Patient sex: M
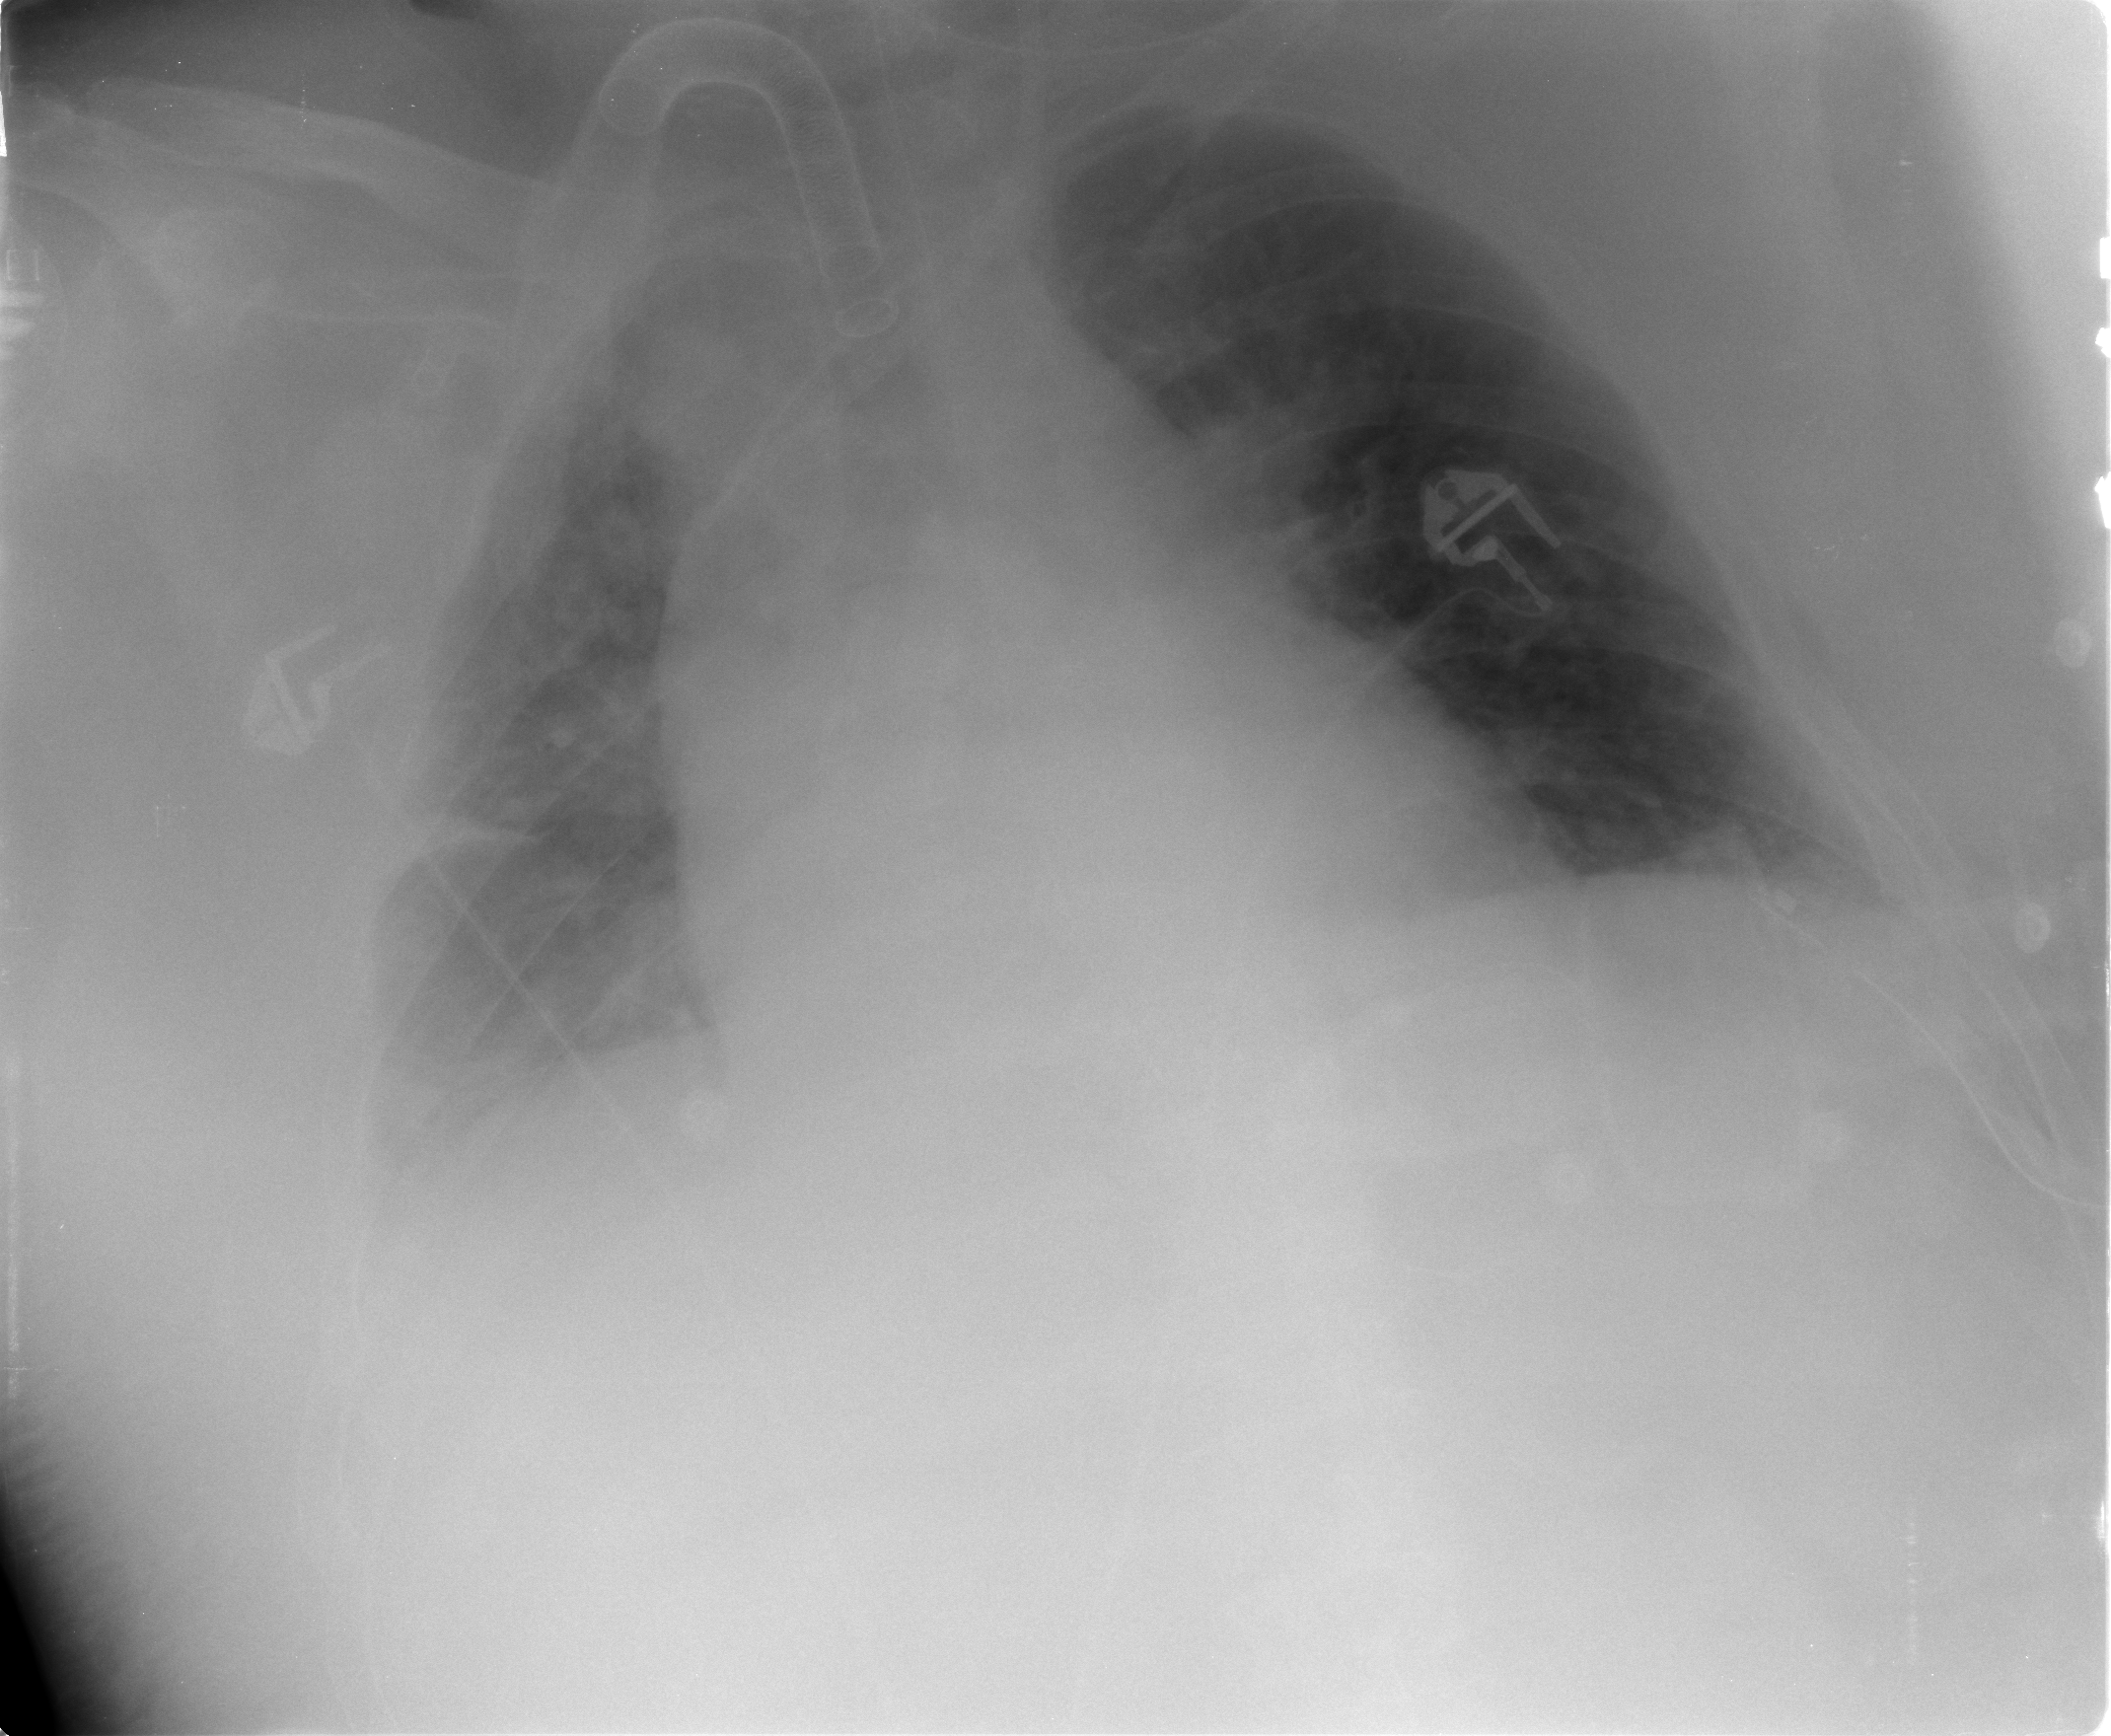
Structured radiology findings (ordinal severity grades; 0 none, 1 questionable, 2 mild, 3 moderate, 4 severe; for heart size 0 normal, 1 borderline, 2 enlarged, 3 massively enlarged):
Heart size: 2
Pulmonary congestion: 2
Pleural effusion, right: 2
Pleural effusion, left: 2
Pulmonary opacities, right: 2
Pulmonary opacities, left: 2
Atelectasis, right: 2
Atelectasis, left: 2